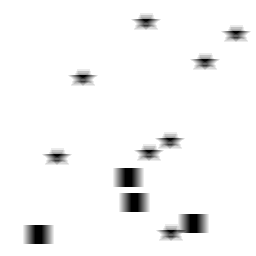
Squares: 4
Triangles: 0
Stars: 8
Total shapes: 12